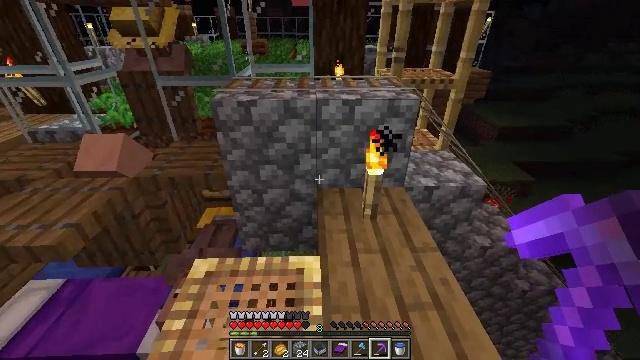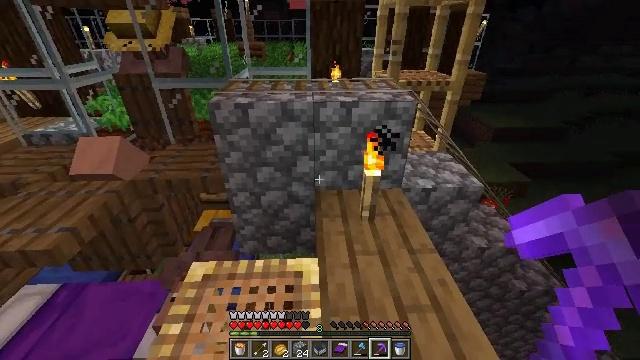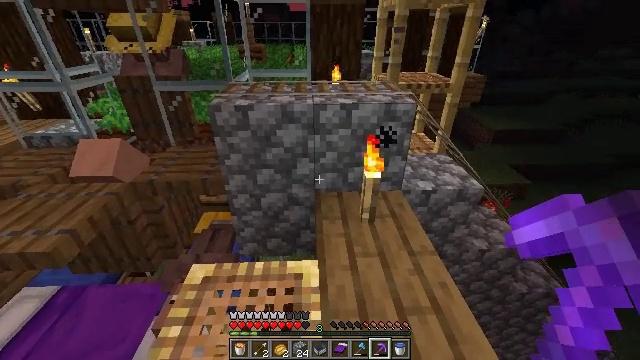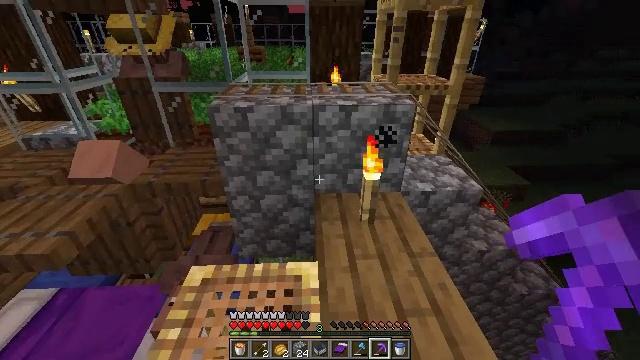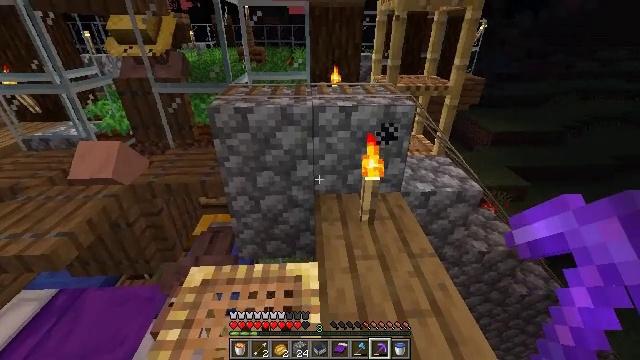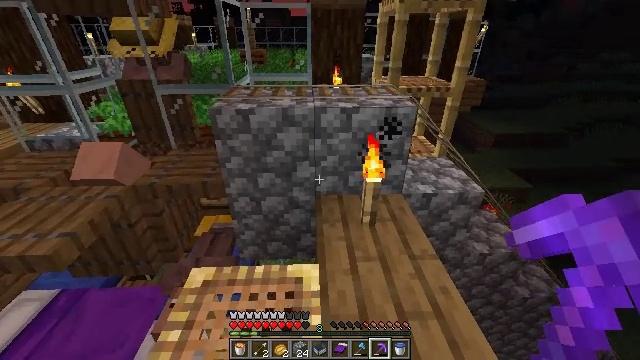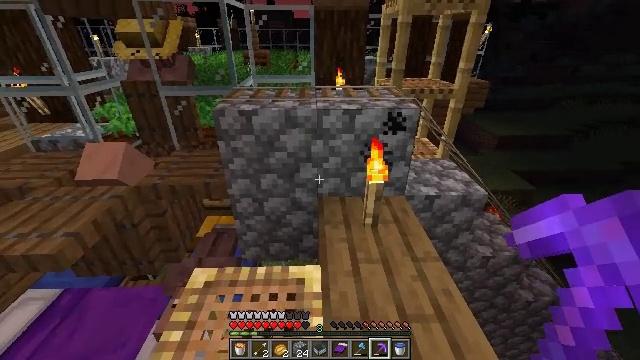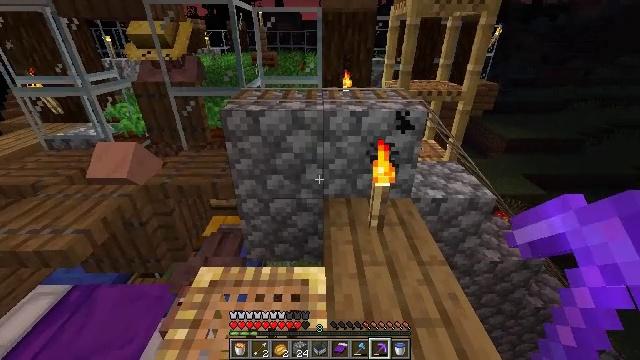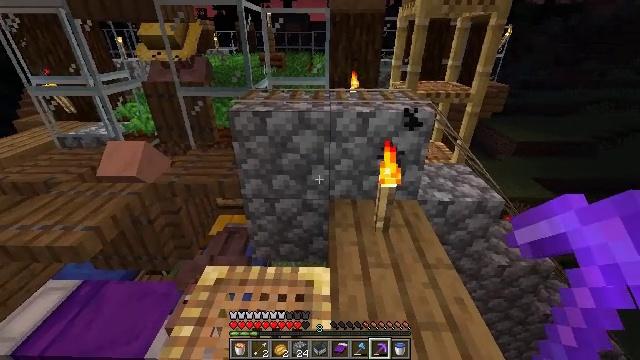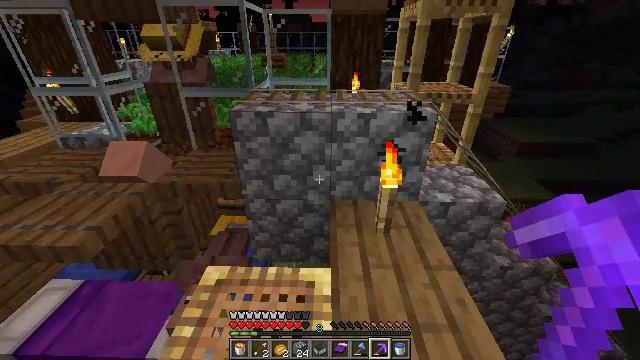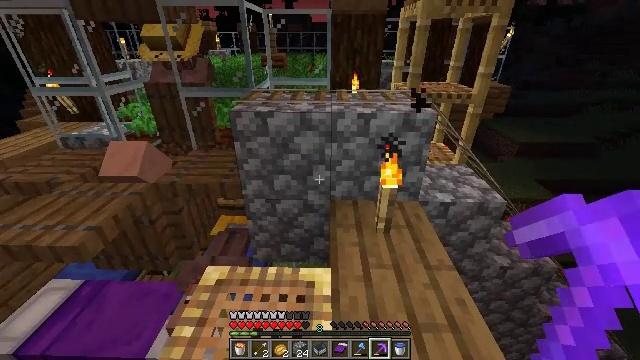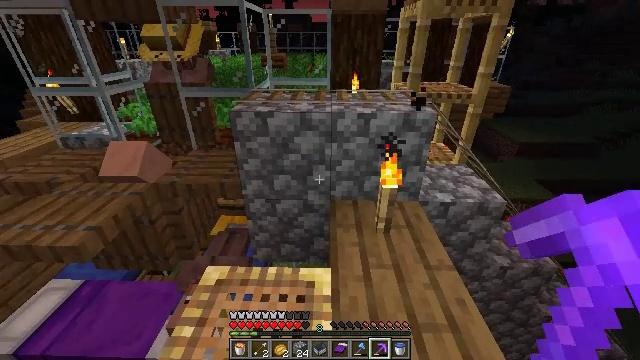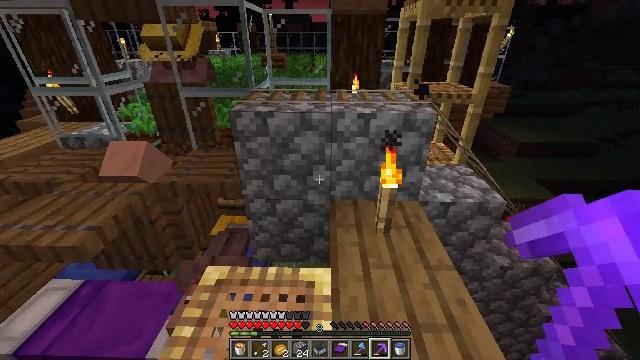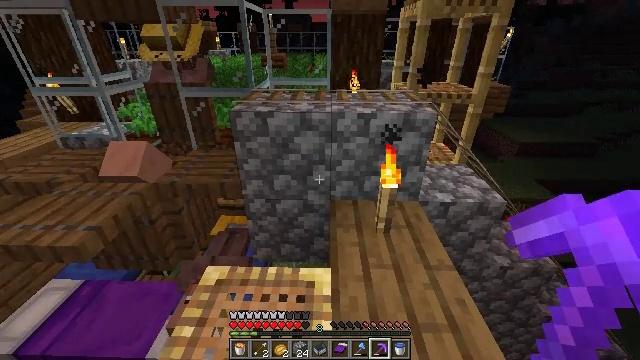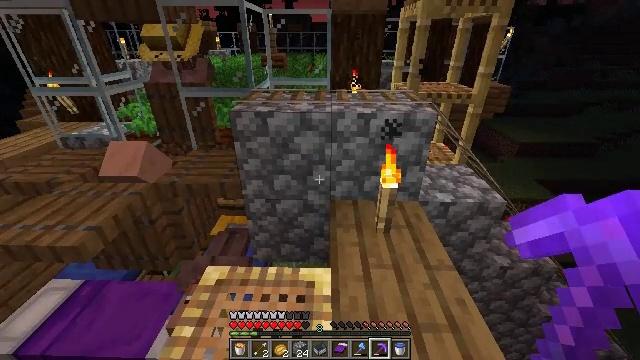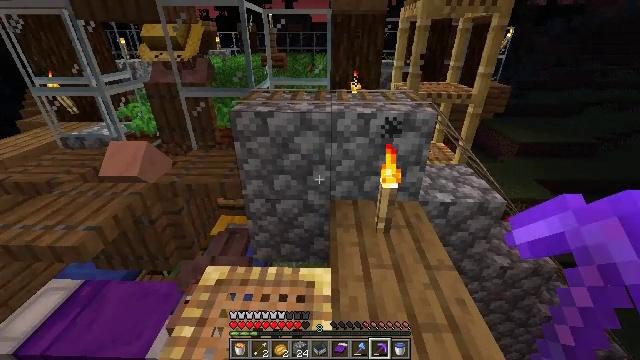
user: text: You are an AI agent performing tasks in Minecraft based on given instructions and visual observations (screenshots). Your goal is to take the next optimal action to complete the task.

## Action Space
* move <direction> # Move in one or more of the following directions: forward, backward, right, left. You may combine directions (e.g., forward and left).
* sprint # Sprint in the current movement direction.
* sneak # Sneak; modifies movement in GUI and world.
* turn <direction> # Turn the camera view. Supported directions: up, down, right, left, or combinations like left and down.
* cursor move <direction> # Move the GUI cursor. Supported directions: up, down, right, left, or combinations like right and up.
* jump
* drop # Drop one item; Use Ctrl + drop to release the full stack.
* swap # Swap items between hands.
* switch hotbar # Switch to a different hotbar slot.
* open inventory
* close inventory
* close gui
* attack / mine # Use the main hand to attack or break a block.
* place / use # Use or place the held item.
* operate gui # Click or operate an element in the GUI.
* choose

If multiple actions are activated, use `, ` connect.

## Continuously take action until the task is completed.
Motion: motion action
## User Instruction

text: Digging the cobblestone underground.
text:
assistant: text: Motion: no_op
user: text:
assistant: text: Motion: no_op
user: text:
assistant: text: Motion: no_op
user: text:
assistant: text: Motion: no_op
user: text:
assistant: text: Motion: no_op
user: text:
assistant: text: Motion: no_op
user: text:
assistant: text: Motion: turn left
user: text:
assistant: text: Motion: turn left
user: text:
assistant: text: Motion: no_op
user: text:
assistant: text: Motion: no_op
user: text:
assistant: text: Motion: no_op
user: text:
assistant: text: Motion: no_op
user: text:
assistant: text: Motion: no_op
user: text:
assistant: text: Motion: no_op
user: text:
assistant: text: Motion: no_op
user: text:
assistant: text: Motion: no_op
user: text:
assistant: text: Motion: no_op
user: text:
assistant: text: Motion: no_op
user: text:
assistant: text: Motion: no_op
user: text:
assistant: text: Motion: no_op
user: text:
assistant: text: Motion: turn left
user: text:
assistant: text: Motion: turn left
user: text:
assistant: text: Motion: no_op
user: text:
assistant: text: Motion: no_op
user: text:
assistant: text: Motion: no_op
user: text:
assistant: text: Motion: no_op
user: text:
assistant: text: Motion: no_op
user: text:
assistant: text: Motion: no_op
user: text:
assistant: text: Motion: move left, turn right
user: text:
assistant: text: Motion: move left